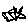
Label: bird